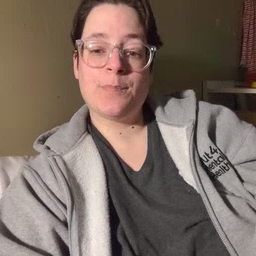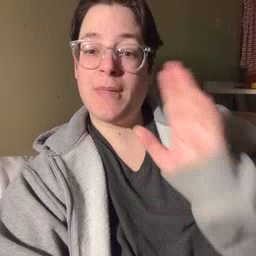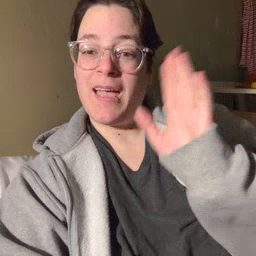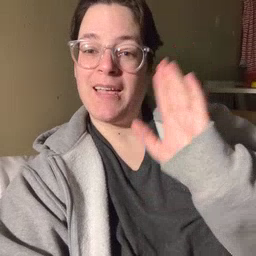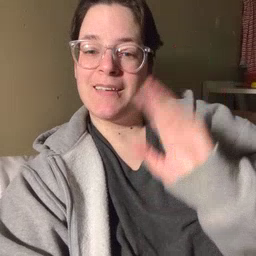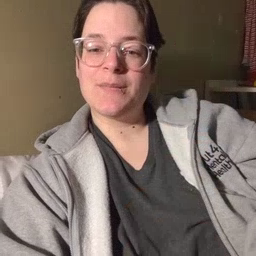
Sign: bye